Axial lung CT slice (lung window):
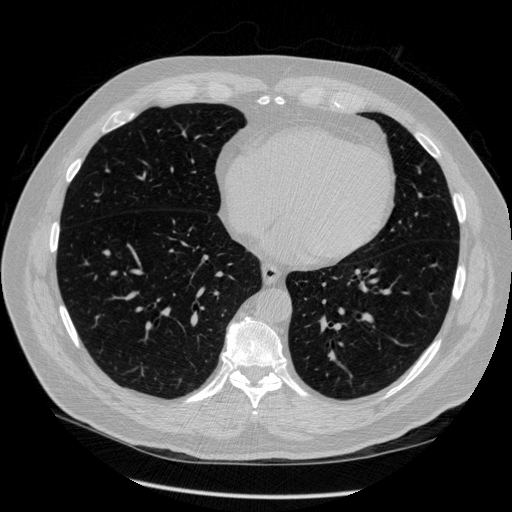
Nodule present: no